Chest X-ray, AP view. Patient: 61 years old, sex M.
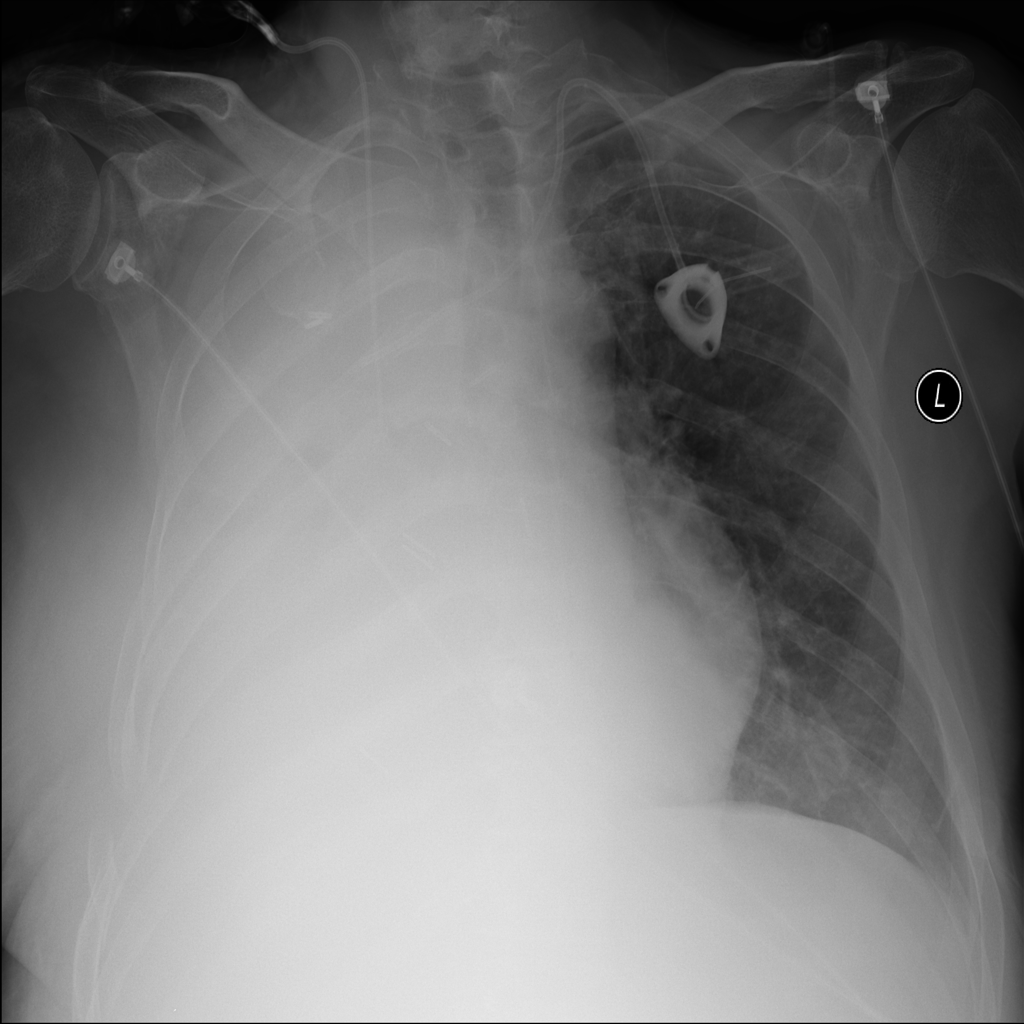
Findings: Infiltration